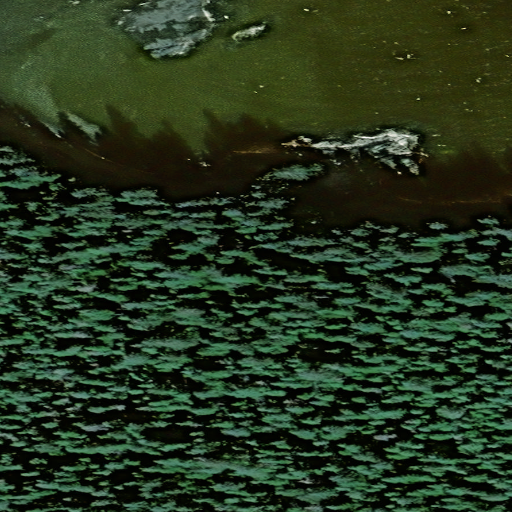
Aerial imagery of island in Alaska named Hound Island containing only unknown